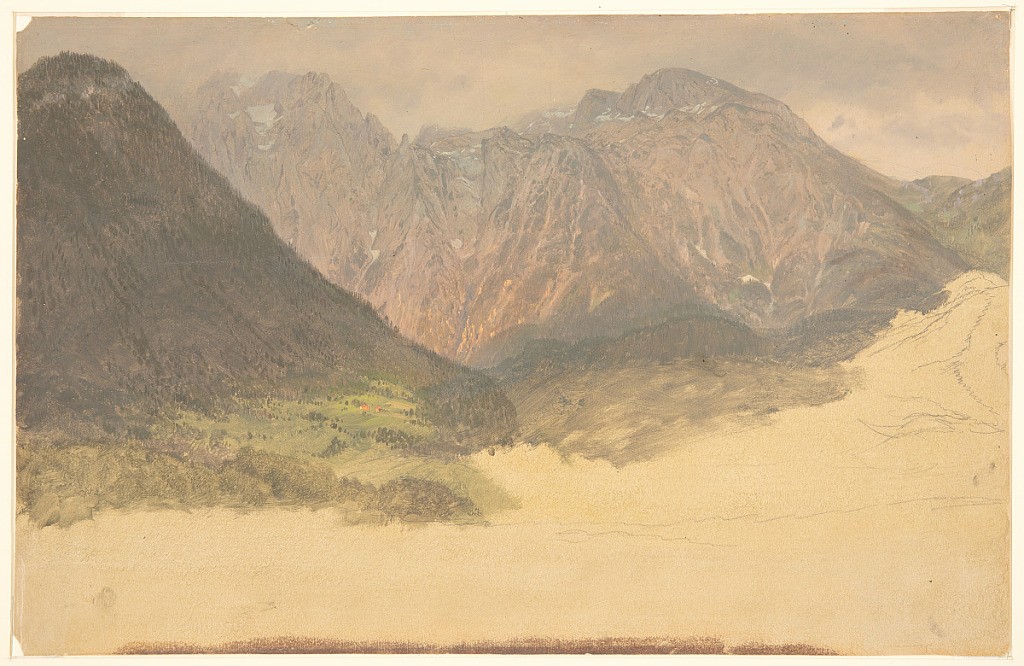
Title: Hoher Göll and Hohes Brett from Berchtesgaden, Bavaria (Germany)
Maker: Frederic Edwin Church, American, 1826–1900
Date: June–July 1868
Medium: Brush and oil paint, graphite on tan paperboard
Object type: Drawing
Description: Landscape sketch showing a view of the mountains Kehlstein, Hoher Göll, and Hohes Brett from Berchtesgaden, Bavaria (present-day Germany). The foreground, including a prominence at right, is only rendered in graphite, while the remainder of the view is oil. In the middle distance, two small houses are visible in a field on the lower slopes of the Kehlstein, which is prominently situated at left. Its steep and heavily wooded slopes lead to a rounded summit at upper left. Behind it at center, the rugged mountainside and serrated ridge of Hoher Göll is partially veiled by clouds, while Hohes Brett--with a more rounded peak--is shown at right. Parts of their slopes capture a warm glow. Low, gray clouds hang above.